Question: I'm trying to customize the HTML returned to my Datatable by the '/search' route of a given model in Laravel Backpack but couldn't find where are the files to do this.
I know the content itself is taken from the columns blade files. But I would like to customize the content of the entire row, for example, and not only one single column.
The image illustrates what I want. The red square is what I can change, which is the content of the blade files of my columns. The green square is what I don't know where is located, the content of the entire row ('<tr>') and wrapper columns ('<td>').

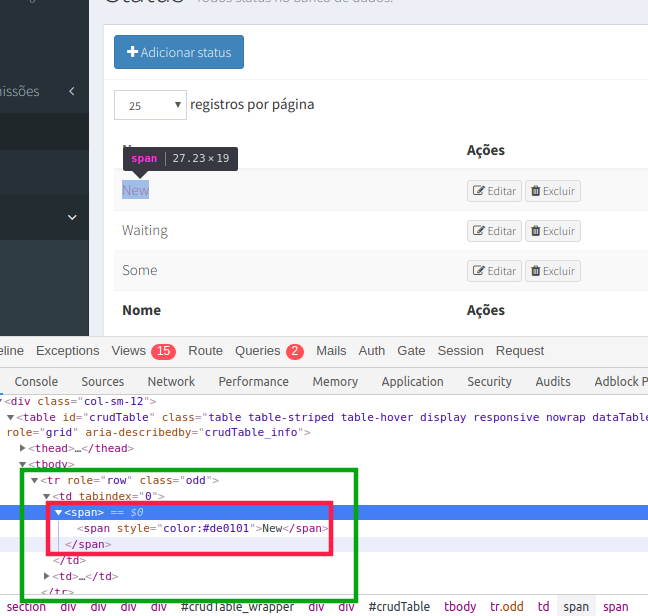
Answer: Rows are loaded in 'datatables_logic.blade.php', using <URL>. You can customize this file in your project by placing a file with the same name in your 'resources/views/backpack/crud/inc/datatables_logic.blade.php'.
Hope it helps!